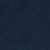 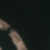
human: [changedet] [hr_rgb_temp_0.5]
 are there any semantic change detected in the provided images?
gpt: An elongated island was realized in the sea.